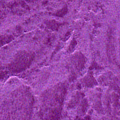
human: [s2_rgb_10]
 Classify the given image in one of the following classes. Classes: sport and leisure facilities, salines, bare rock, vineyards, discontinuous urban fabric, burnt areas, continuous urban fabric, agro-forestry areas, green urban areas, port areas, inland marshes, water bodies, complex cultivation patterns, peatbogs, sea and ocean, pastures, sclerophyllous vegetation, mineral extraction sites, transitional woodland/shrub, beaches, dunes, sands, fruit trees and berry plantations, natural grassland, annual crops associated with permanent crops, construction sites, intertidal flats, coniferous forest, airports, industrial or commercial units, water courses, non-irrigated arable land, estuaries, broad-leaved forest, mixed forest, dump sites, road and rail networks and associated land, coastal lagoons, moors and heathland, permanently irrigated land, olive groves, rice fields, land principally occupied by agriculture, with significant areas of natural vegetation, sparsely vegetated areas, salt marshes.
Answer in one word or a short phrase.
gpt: sea and ocean